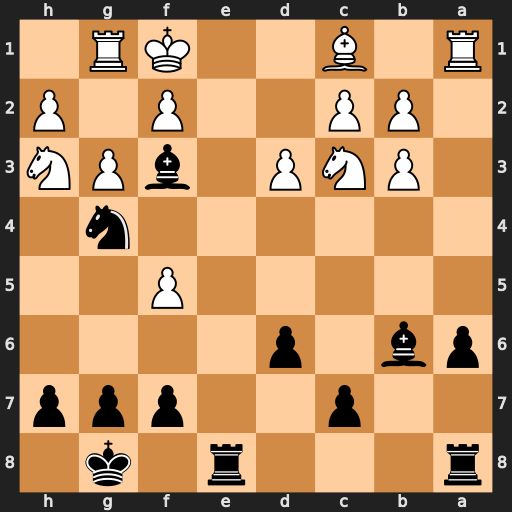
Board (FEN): r3r1k1/2p2ppp/pb1p4/5P2/6n1/1PNP1bPN/1PP2P1P/R1B2KR1
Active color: b
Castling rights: -
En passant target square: -
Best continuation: Nxh2#